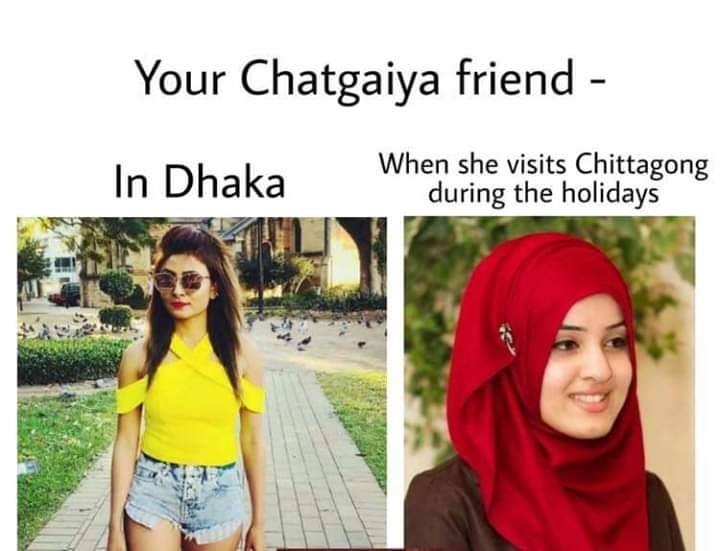
Text: Your Chatgaiya friend -   In Dhaka    When she visits Chittagong during the holidays
Label: Hate
Hate category: Personal Offence
Targeted group: Individual